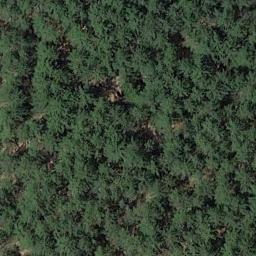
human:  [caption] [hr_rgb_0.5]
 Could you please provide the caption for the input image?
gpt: The forest is full of green trees .

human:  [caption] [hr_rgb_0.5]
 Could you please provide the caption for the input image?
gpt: Many green trees are in a forest .

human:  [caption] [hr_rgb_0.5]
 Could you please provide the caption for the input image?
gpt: The forest has a lot of evenly distributed dark green trees .

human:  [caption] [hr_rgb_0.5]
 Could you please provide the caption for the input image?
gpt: There are some crisscross paths on this land .

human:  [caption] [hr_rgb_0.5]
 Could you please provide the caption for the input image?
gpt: A dense forest with many green trees .